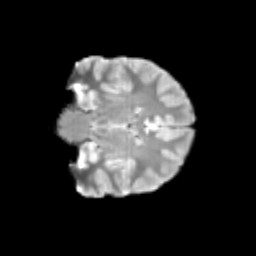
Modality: T2w
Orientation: coronal
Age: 11
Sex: male
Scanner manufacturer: siemens
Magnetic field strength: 3 T
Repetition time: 3.8 s
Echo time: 0.07 s